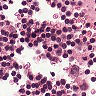
Metastatic tissue present: no